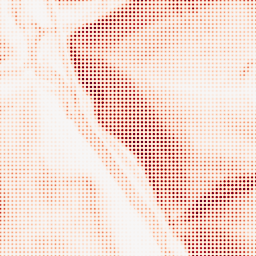
Category: morphological
Decomposition family: morphological_gradient
Decomposition parameters: size: 7
shape: square
Upsampling method: sinc_hamming
Upsampling parameters: scale: 8
kernel_size: 4
Upsampling scale: 8